Here is the raw acceleration-versus-time signal recorded on a bearing housing. Classify the bearing condition as one of: normal, inner_race, outer_race, ball.
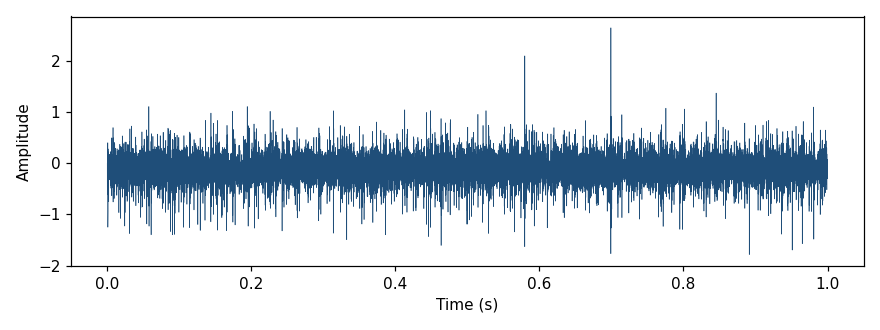
Answer: inner_race